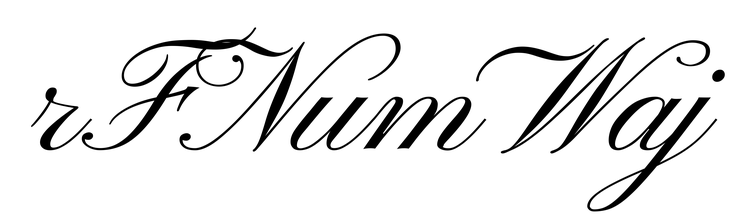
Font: PinyonScript-Regular